Field crop: maize
Growth stage: 2
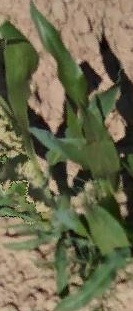
Species: maize